Brain MRI, t1w sequence, axial 2D slice.
Patient: age 50, sex F, weight 78 kg, height 1.78 m
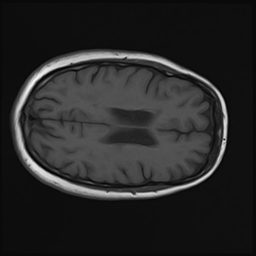